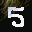
Label: 5